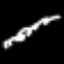
Label: squiggle